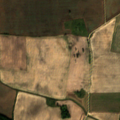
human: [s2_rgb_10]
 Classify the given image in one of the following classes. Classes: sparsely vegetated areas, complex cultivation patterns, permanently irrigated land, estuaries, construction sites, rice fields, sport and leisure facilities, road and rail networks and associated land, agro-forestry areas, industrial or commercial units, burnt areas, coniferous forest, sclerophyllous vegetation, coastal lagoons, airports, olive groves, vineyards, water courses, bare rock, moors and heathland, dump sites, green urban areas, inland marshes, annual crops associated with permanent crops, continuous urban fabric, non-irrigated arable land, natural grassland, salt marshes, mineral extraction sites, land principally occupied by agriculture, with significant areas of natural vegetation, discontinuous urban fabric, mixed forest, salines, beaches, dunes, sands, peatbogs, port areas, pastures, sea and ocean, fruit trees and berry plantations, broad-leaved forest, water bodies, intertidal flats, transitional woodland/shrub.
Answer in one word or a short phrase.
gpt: non-irrigated arable land, complex cultivation patterns